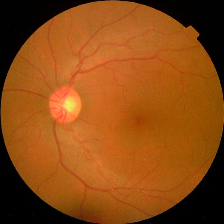
Diabetic retinopathy grade: No DR